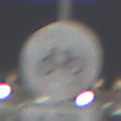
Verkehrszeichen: VerbotRadverkehr
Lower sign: ZeitangabenMitBeschraenkungAufWochentage4
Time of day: Night
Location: Outdoor (Urban)
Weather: PartlyCloudy
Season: NotSpecified
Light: Artificial